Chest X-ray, AP view. Patient: 49 years old, sex M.
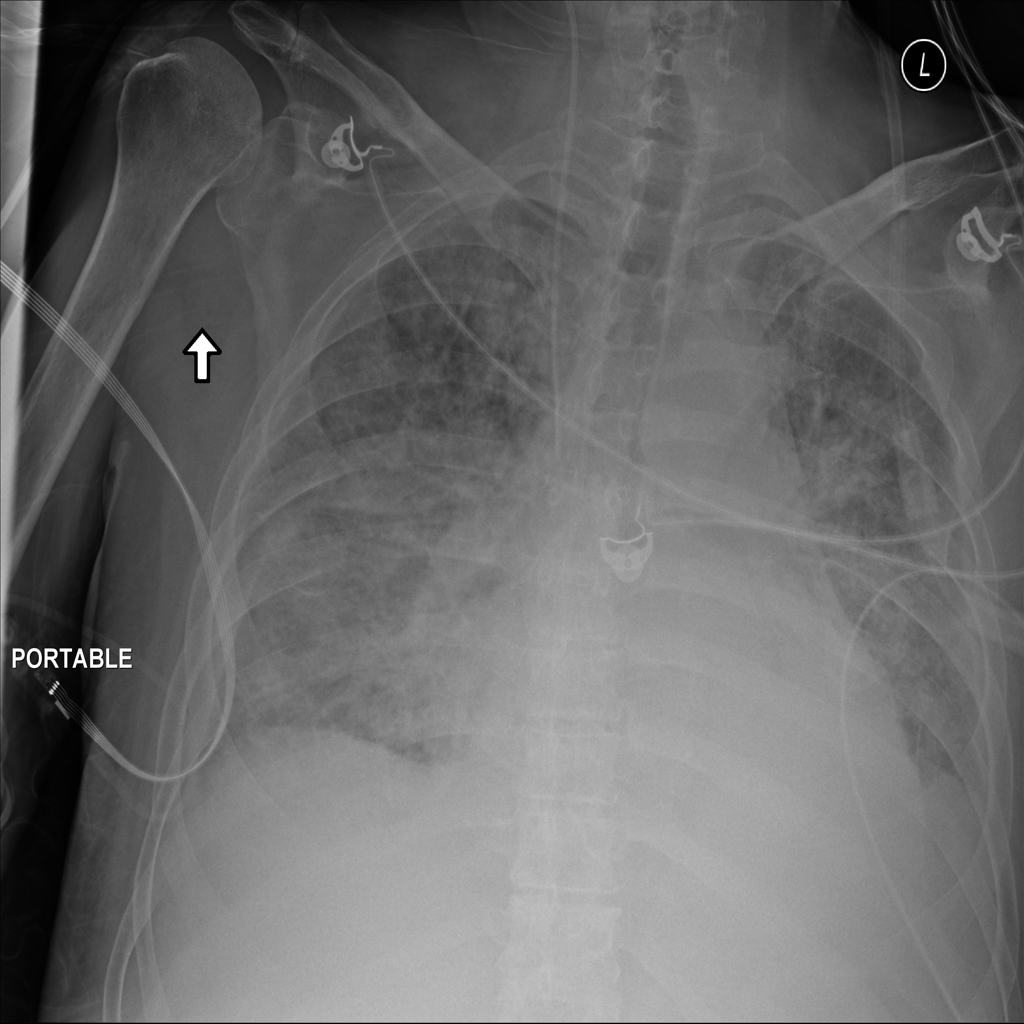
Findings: No Finding